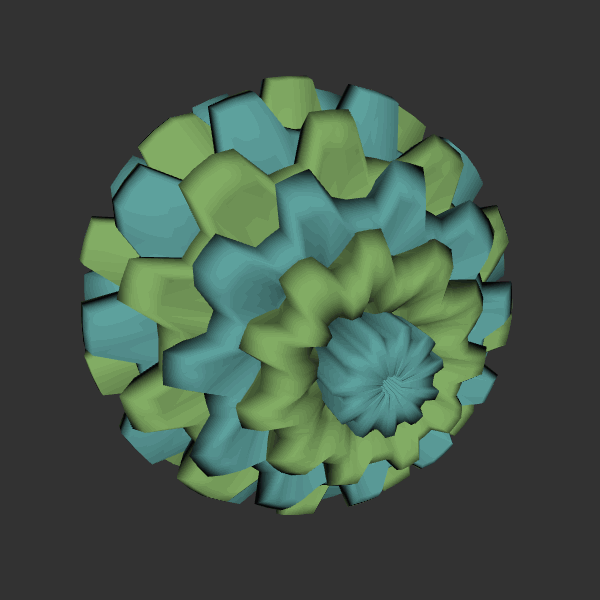
Background: dark